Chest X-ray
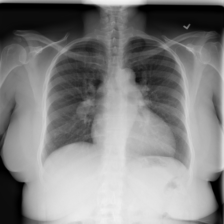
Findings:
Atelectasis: negative
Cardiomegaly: positive
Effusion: negative
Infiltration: negative
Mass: negative
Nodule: negative
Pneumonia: negative
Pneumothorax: negative
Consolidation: negative
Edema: negative
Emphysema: negative
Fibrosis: negative
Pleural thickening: negative
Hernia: negative